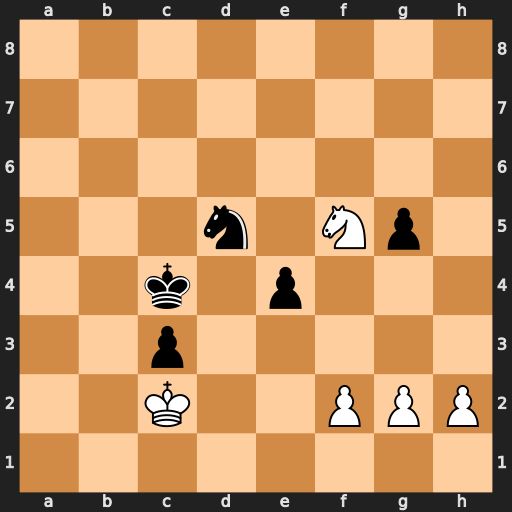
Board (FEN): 8/8/8/3n1Np1/2k1p3/2p5/2K2PPP/8
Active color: w
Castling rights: -
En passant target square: -
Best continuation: Ne3+ Kd4 Nxd5 Kxd5 Kxc3